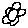
Label: flower